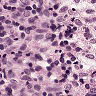
Metastatic tissue present: no